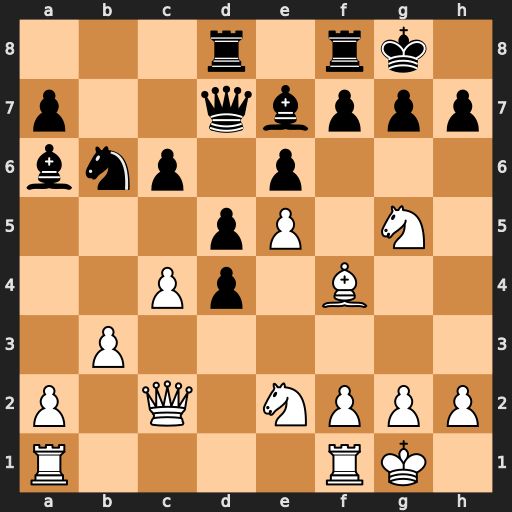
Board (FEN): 3r1rk1/p2qbppp/bnp1p3/3pP1N1/2Pp1B2/1P6/P1Q1NPPP/R4RK1
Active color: w
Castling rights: -
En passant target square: -
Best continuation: Qxh7#